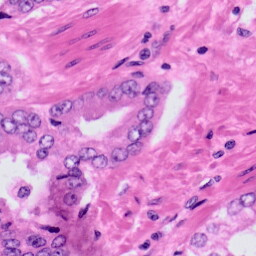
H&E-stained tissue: Prostate